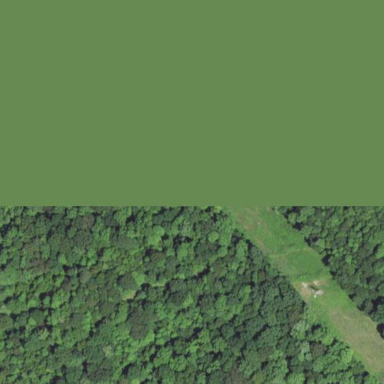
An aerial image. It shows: Beautiful woodland area.